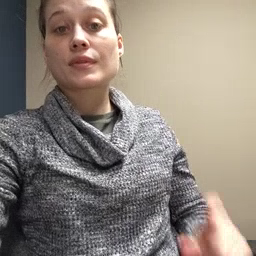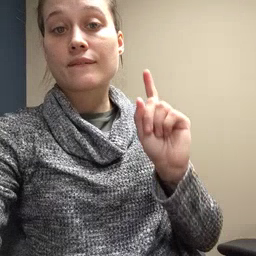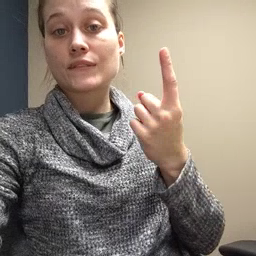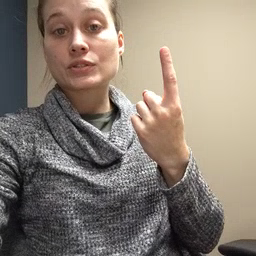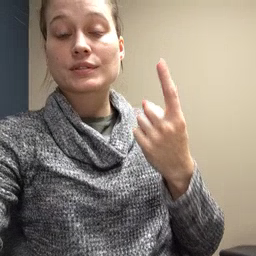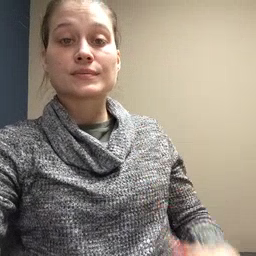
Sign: first